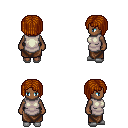
a pixel art fantasy rpg character, female body template, human, dark skin, white tunic, robe skirt, brunette pageboy hairstyle, white slippers, four views (front, back, left, right), 2x2 character sprite sheet, small pixel art, hard edges, no anti-aliasing